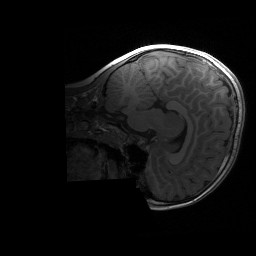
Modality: T1w
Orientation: sagittal
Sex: female
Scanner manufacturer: siemens
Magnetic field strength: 3 T
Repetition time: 1.9 s
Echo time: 0.00243 s